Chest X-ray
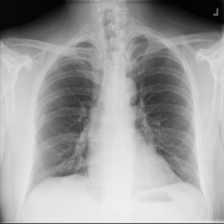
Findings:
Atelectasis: negative
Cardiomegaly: negative
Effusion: negative
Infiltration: negative
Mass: negative
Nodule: negative
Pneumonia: negative
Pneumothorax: negative
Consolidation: negative
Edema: negative
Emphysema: negative
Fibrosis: negative
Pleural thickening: negative
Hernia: negative